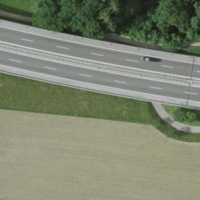
EUNIS habitat code: 57
Species observed at this site:
Gryllus campestris
Acer campestre